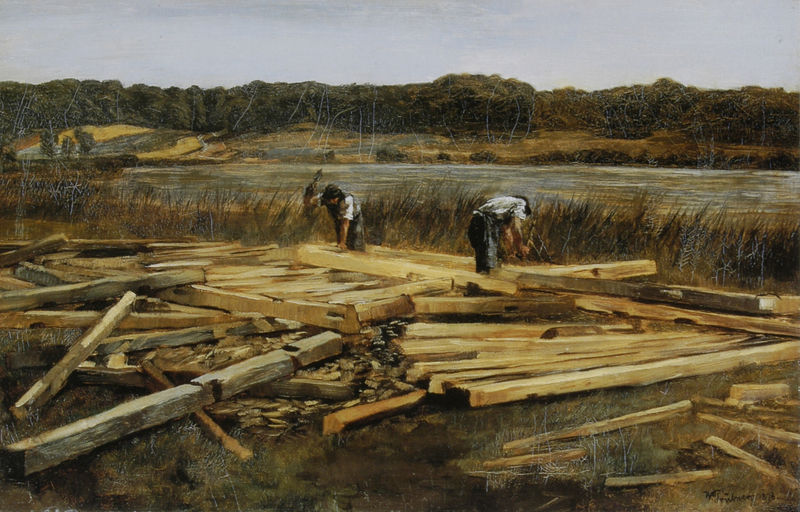
Titel: Zimmerplatz am Weßlinger See
Künstler: Heinrich Wilhelm Trübner
Standort: Hamburg
Institution: Kunsthalle
Schlagwörter: baum, gemälde, himmel, mann, schurz, wasser, aquarell, baumstämme, bäume, fluss, gelb, grün, landschaft, sand, see, ufer, braun, bunt, holz, hut, hüte, männer, gras, haus, wiese, malerei, bart, hemd, hose, ärmel, öl, bach, baumstamm, dämmerung, erde, feld, horizont, natur, schilf, stamm, weide, weite, sträucher, realismus, wald, arbeit, genre, schürze, farbig, naturalismus, zwei, hosen, arbeiten, getreide, amerika, arbeiter, ölgemälde, stämme, zwei männer, balken, bretter, ruine, courbet, hacken, haufen, draußen, himme, handwerk, handwerker, schreiner, späne, säge, tischler, werkzeug, zimmerer, leibl, abholzung, axt, bearbeiten, floss, flossbauer, flösser, fällen, hammer, holzfäller, holzhauen, hämmern, isar, reqlismus, roden, rodung, schneiden, sägen, thoma, zimmermann, zimmern, zimmersleute, konstruktion, fachwerkhaus, gebückt, stapel, beil, schlagen, bau, hölzer, gegenständlich, bauen, stäme, waldarbeiter, siedler, hausbau, sägespäne, holzarbeiter, hute, baumaterial, zimmerleute, rahmensäge, behauen, holzhacker, floßbau, kantholz, mfluß, flözer, sägespan, zimmermänner, kürzen, schreinber